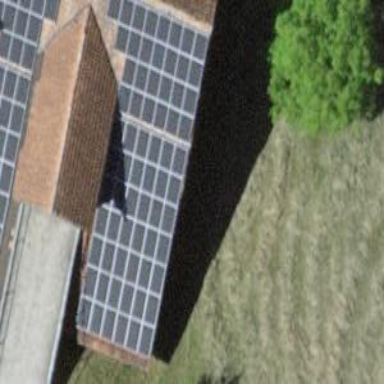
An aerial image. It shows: Solar power generator utilizing photovoltaic technology with solar photovoltaic panels.